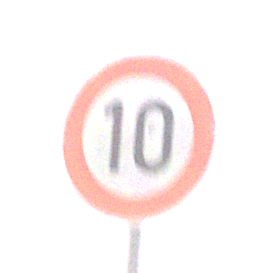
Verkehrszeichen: Geschwindigkeit10
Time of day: Night
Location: Outdoor (Nature)
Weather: Overcast
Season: NotSpecified
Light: Artificial